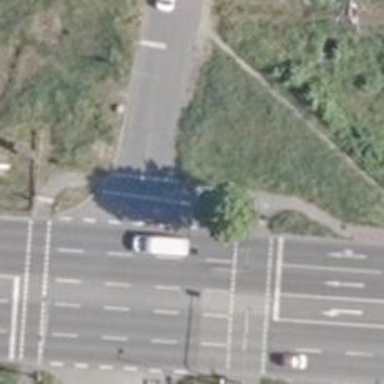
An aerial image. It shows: Road crossing with traffic signals.